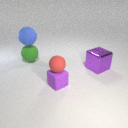
large green rubber sphere below large blue rubber sphere